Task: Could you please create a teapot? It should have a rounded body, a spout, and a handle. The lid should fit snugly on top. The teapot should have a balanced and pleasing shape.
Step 140:
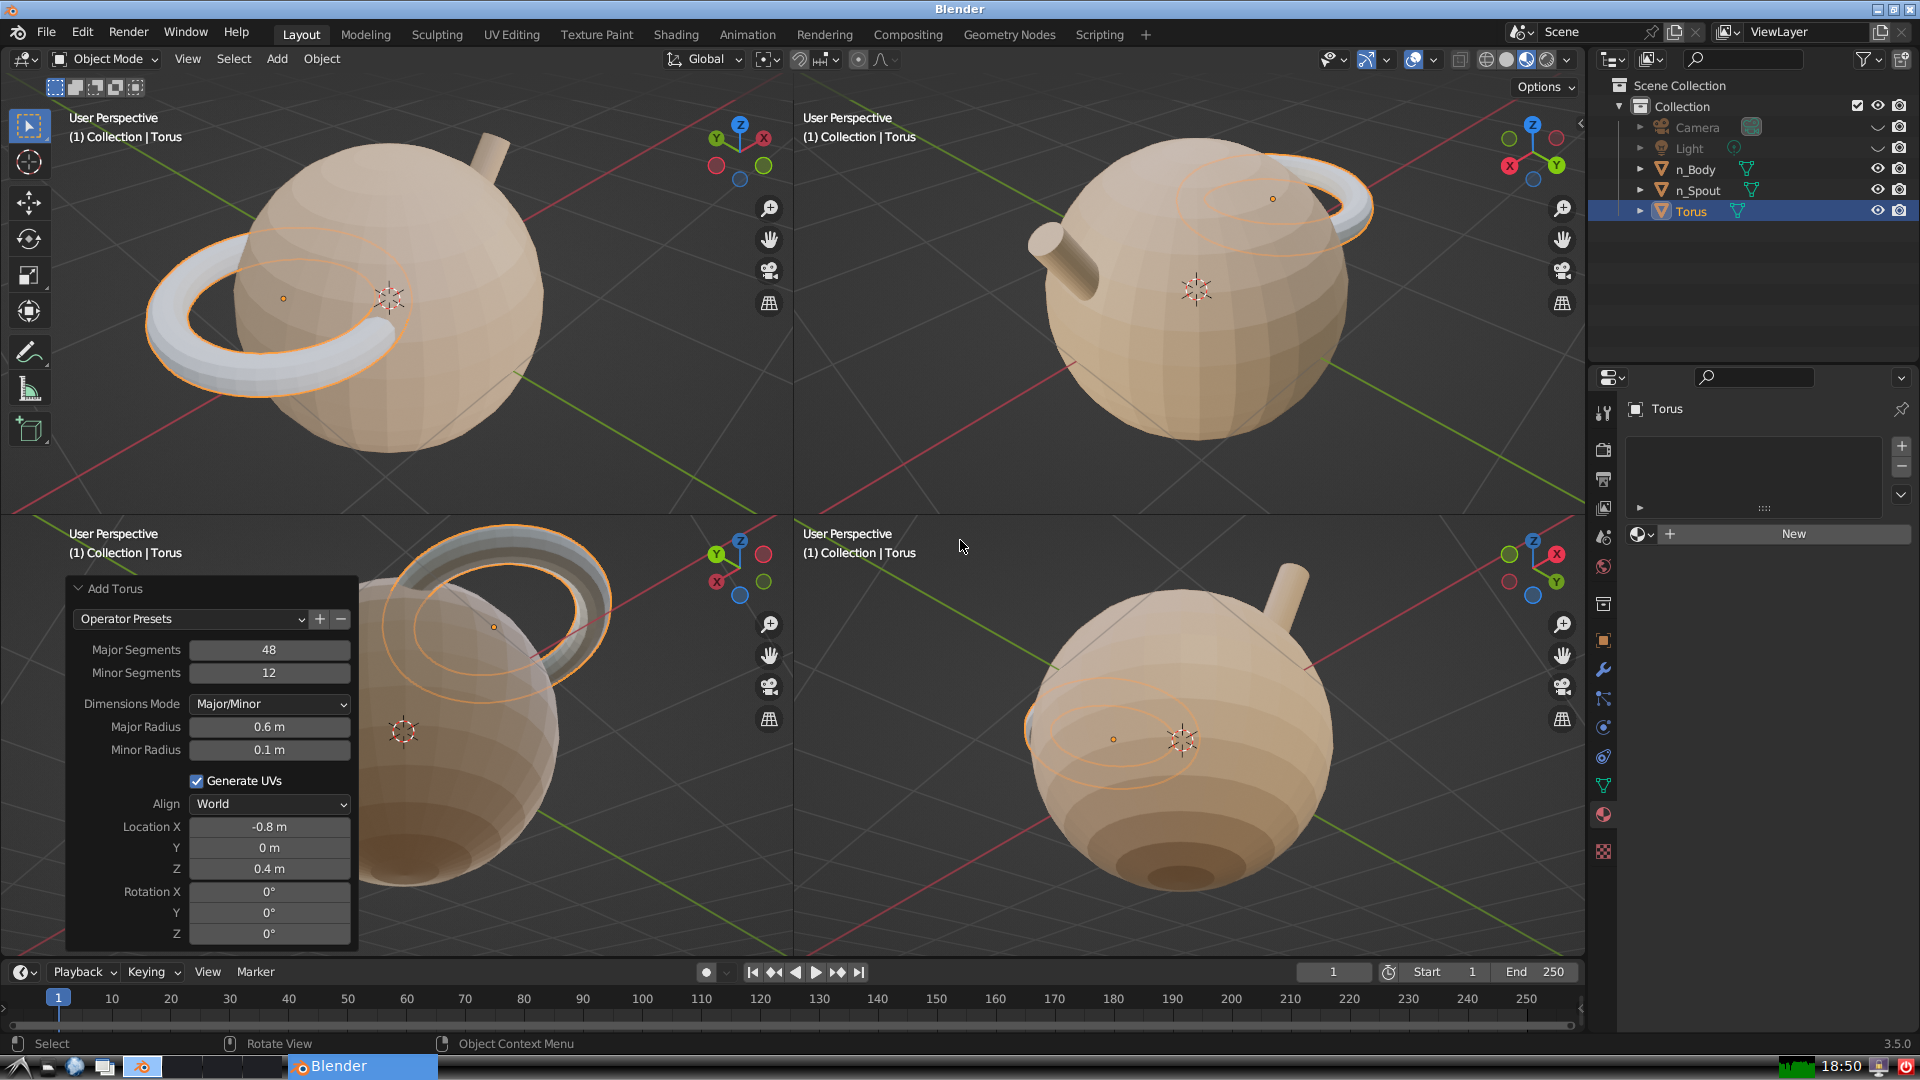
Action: {"key_press": ['Ctrl, Home']}